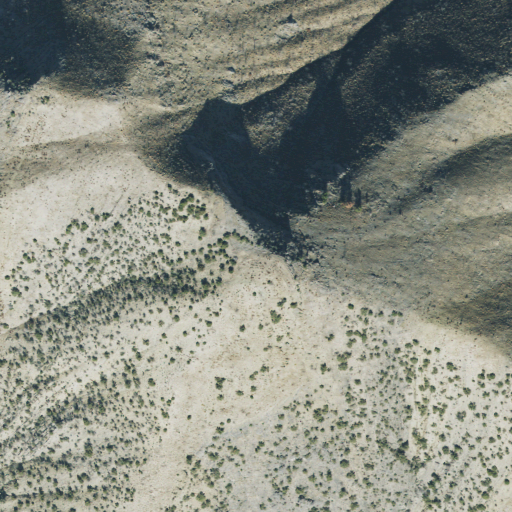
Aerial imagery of mountain in Utah named Adams Peak containing shrub and grassland